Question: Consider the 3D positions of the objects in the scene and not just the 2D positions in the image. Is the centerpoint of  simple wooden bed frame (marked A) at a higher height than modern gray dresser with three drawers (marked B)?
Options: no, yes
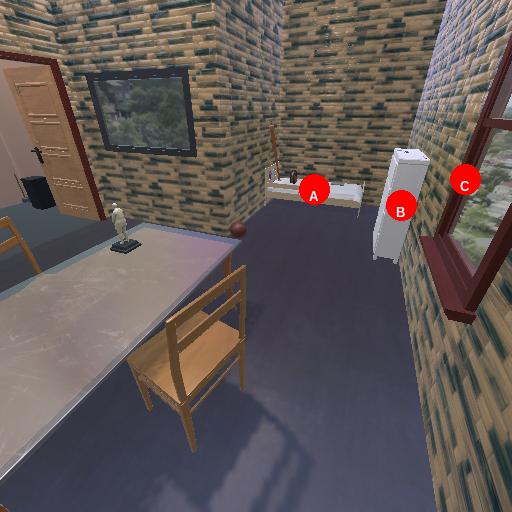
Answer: no